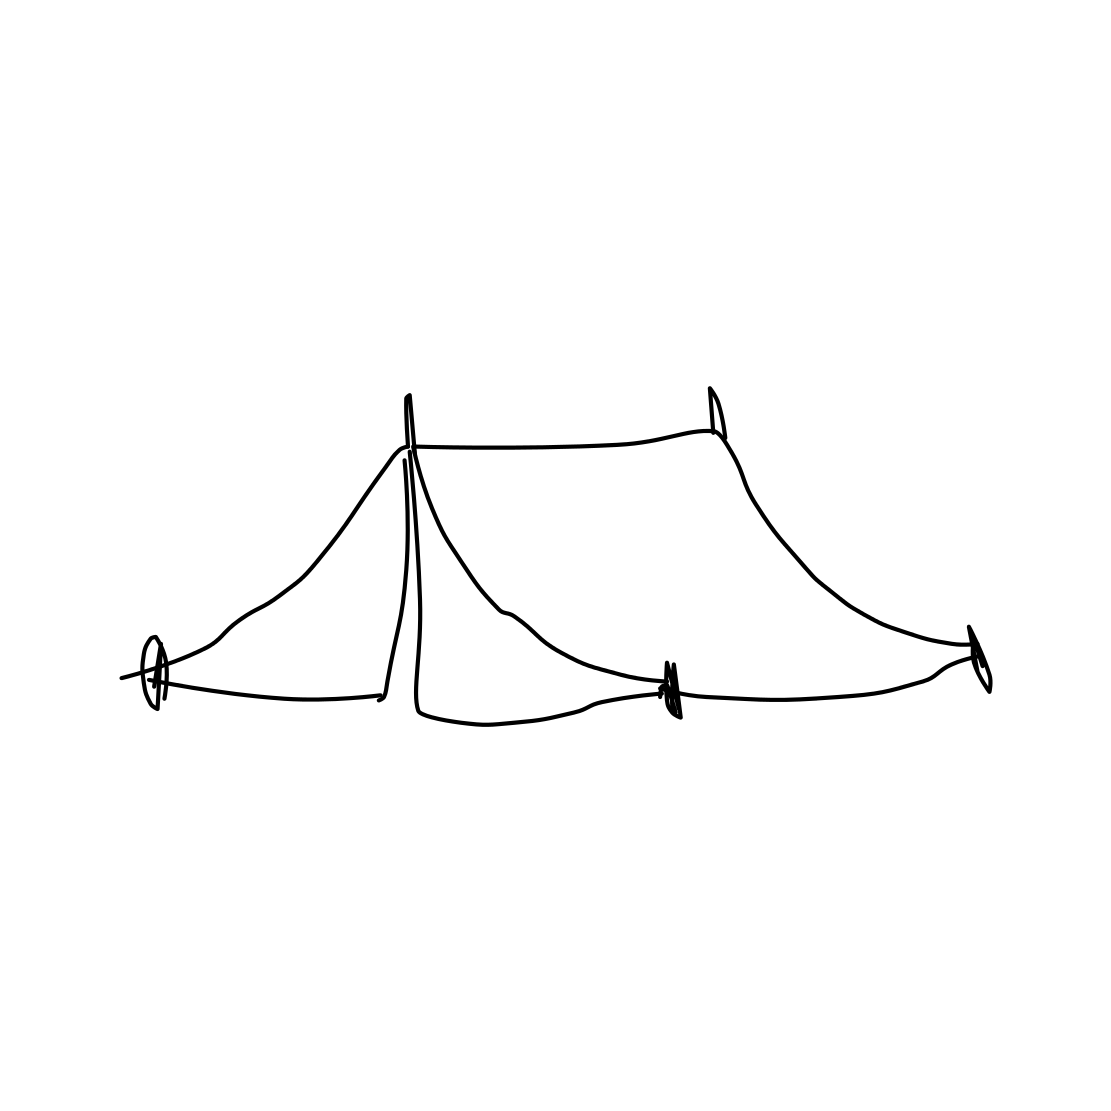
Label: tent